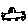
Label: car